Question: Using R shiny & DT package, I am creating certain tables. The number of columns vary as per user input & is not fixed. I have included the following code snippet to include a horizontal scrollbar so that when the number of columns is large, the user can scroll through the columns that are not directly visible.
server.R:
'''
output$results <- DT::renderDataTable({
DT::datatable(data = datasetInput(),
options = list(scrollX = TRUE,...)
)
})
<code reduced for brevity>
'''
Using the above code, the Horizontal scrollbar is not visible at first but appears when I click on a row and hit right arrow on my keyboard. Is there any way the scroll bar becomes visible as soon as the table is fired up, no matter how many columns I have, and I can drag the scrollbar using the mouse pointer?
:
I tried the code in the answer below and this is what I see - no horizontal scrollbar.

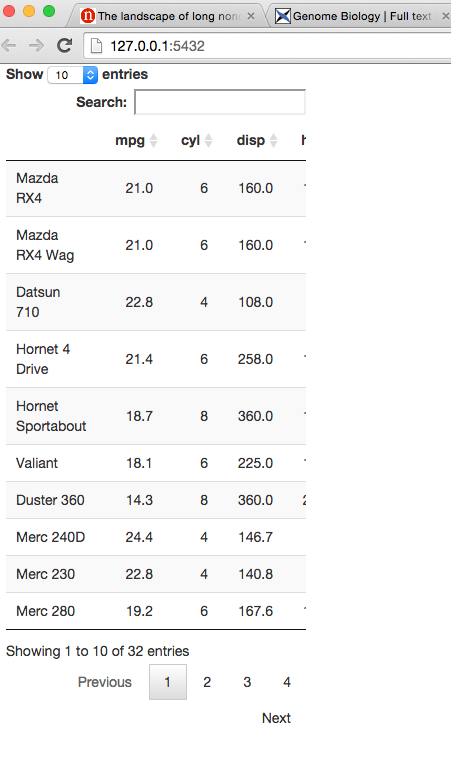
Answer: I don't think you can (or should) force a scrollbar easily if you don't need one, but the above code works fine for me, it shows a scrollbar when the page initializes. Maybe the problem is with the data or something else.
Here's a minimal example that has a horizontal scrollbar on page load
'''
runApp(shinyApp(
ui = fluidPage(
DT::dataTableOutput("results", width = 300)
),
server = function(input, output, session) {
output$results <- DT::renderDataTable(
mtcars,
options = list(scrollX = TRUE)
)
}
))
'''